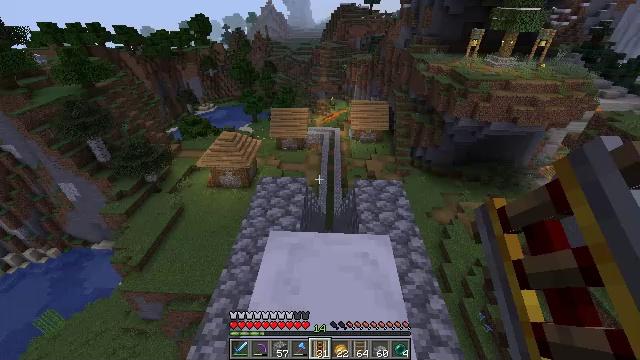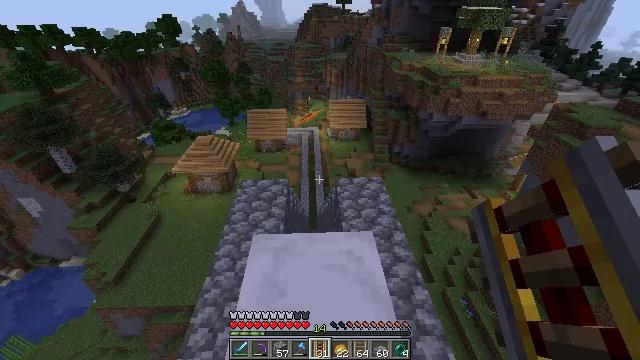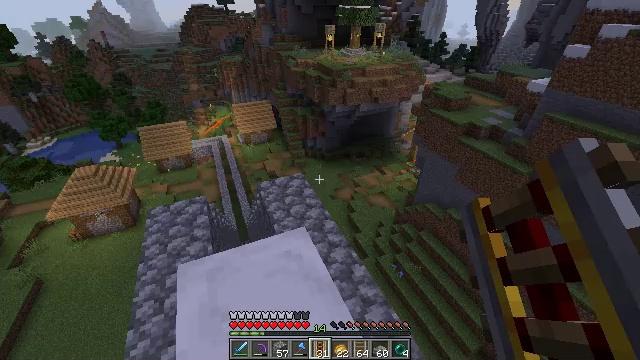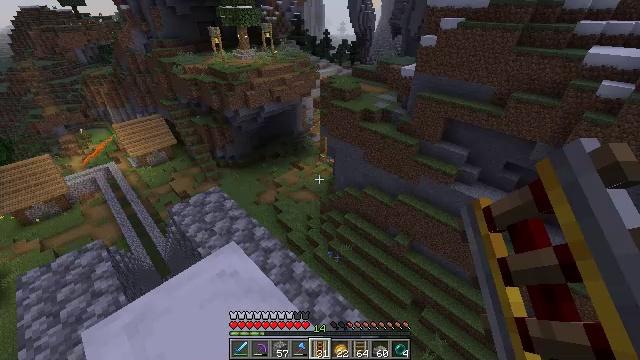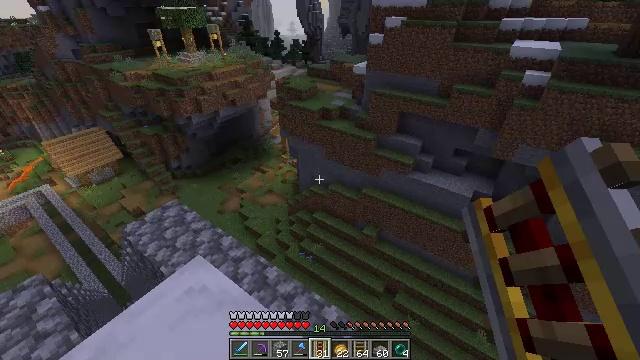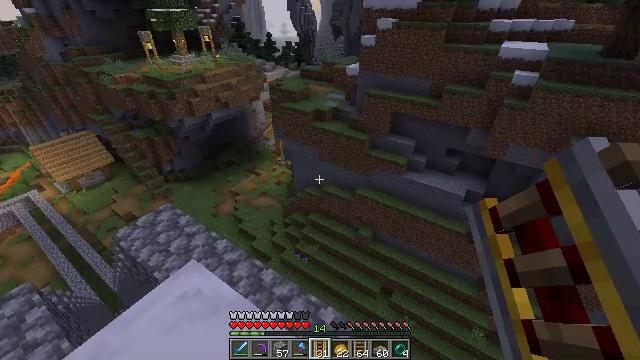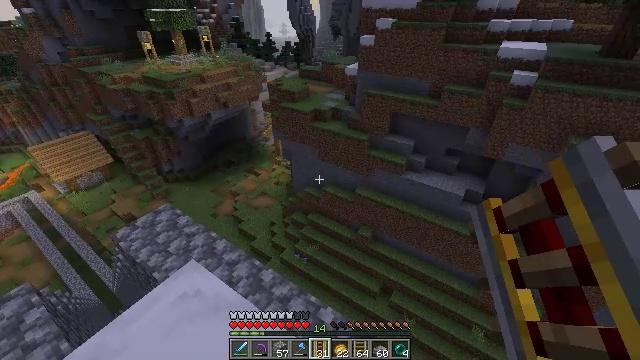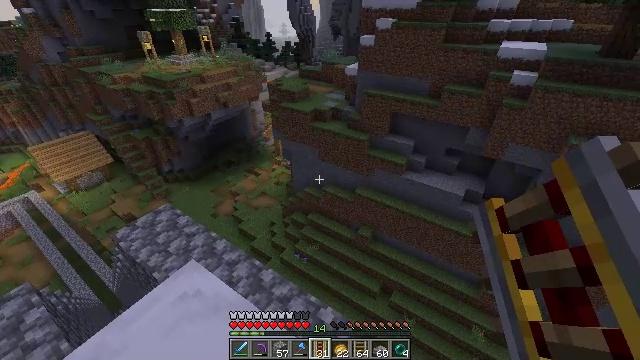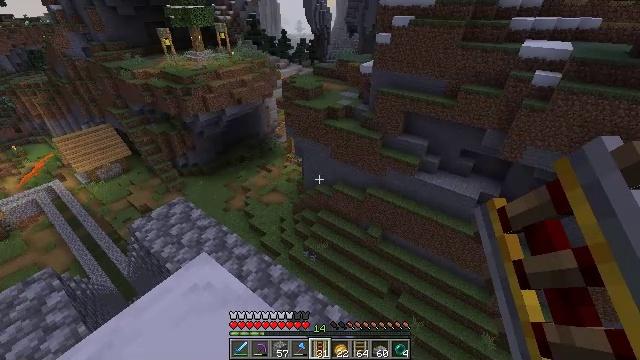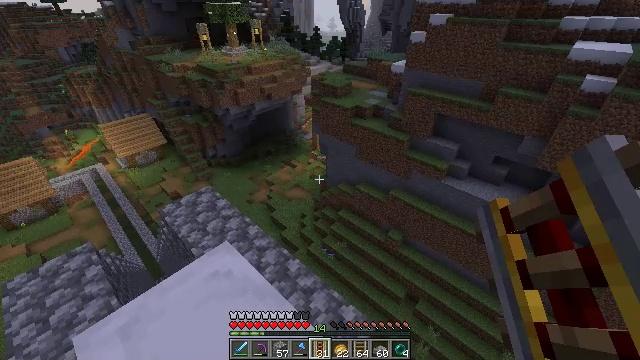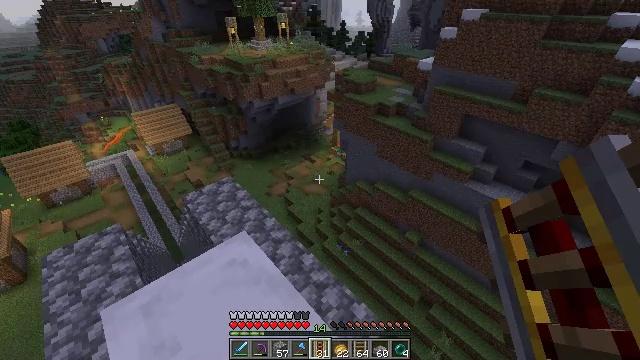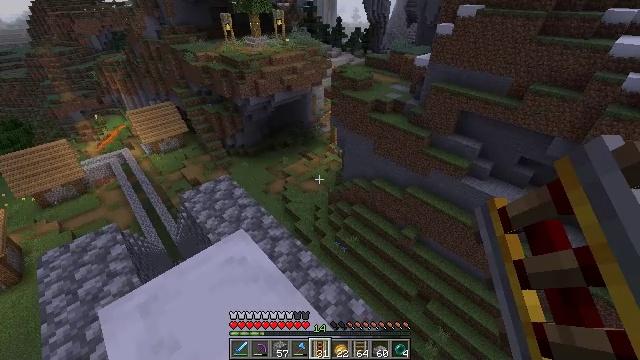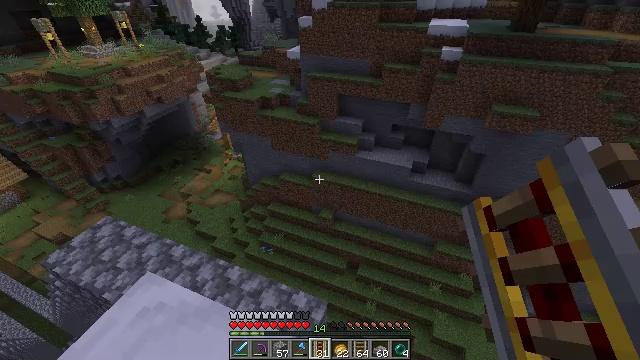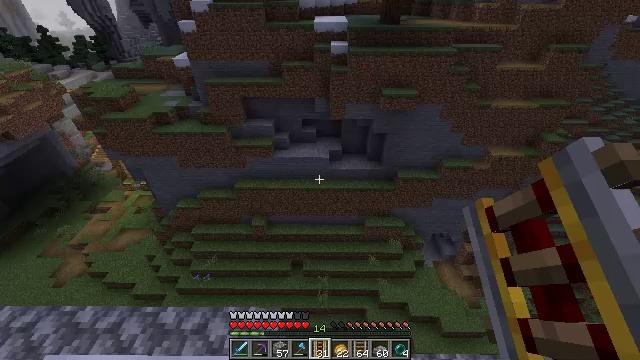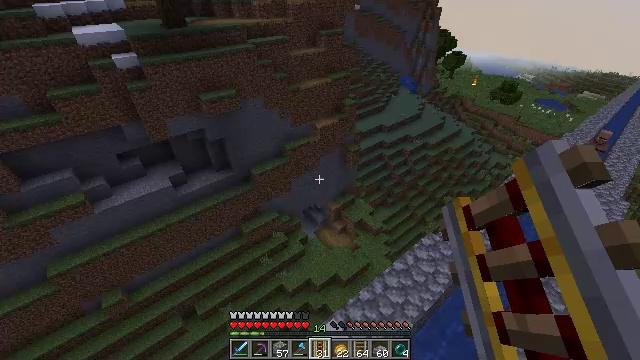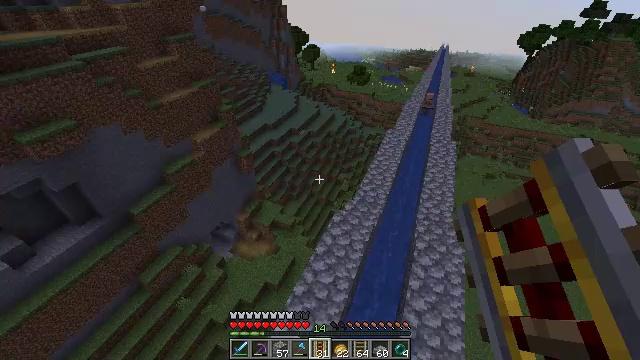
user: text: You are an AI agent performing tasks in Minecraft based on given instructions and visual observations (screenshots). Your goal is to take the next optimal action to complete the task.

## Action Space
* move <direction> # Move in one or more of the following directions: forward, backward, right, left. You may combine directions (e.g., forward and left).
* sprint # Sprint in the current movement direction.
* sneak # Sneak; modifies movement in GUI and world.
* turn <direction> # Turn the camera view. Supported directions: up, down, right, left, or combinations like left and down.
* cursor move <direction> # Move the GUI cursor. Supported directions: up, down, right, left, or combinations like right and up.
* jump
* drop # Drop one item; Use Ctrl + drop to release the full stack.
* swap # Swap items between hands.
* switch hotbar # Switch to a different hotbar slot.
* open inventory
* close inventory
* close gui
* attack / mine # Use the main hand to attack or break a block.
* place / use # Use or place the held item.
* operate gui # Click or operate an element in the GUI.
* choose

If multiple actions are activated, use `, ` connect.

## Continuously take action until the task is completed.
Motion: motion action
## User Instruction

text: Mine dirt from the ground.
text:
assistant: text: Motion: turn right
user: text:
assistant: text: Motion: turn right
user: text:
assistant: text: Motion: turn right
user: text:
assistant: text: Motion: turn right
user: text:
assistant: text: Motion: turn right
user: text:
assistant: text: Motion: no_op
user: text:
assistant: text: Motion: no_op
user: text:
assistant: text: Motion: turn left
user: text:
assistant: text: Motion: turn left
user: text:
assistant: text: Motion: turn left
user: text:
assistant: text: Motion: no_op
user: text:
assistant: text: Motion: turn right
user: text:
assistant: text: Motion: turn right
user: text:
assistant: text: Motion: turn right
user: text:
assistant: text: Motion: turn right
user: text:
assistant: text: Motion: turn right
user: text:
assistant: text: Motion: turn right
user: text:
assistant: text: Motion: no_op
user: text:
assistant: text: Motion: no_op
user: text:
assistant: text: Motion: no_op
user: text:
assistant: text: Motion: no_op
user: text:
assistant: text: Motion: no_op
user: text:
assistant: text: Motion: no_op
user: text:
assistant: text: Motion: turn right
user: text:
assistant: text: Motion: turn right
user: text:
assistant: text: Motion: turn right
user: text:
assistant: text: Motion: no_op
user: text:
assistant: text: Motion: no_op
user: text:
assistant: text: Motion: no_op
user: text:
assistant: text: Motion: no_op